Field crop: tomato
Growth stage: 1
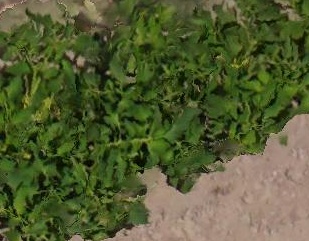
Species: tomato